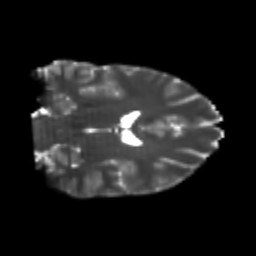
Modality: T2w
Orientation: coronal
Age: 21
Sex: male
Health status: healthy
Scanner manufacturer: philips
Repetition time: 7.388 s
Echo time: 0.08599 s